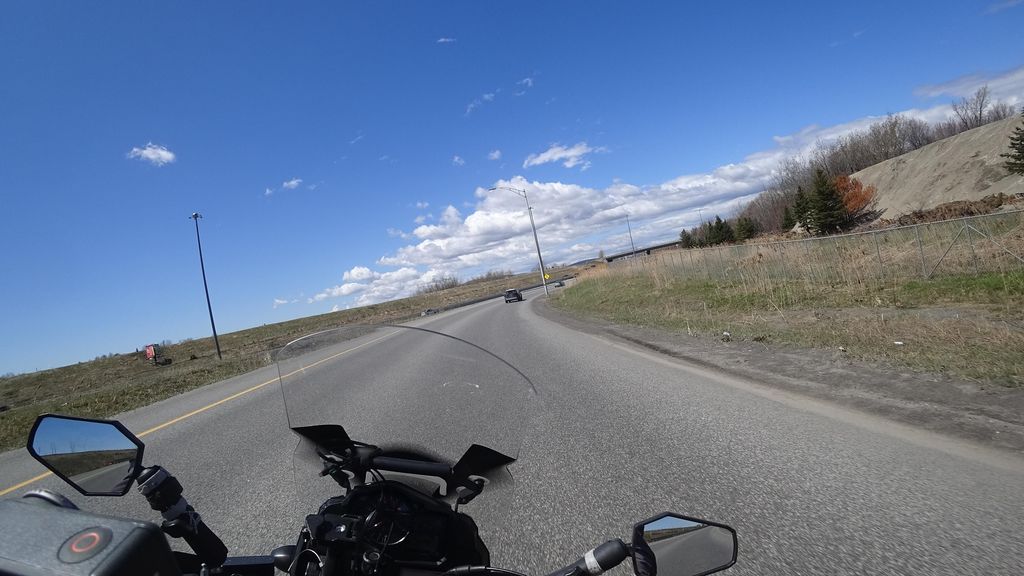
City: quebec_city